Field crop: maize
Growth stage: 2
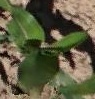
Species: maize